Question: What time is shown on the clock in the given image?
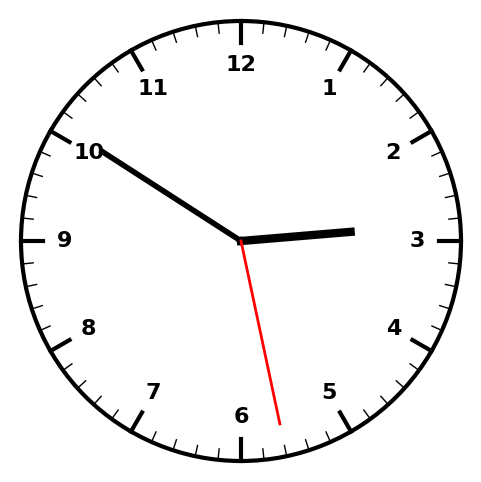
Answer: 02:50:28